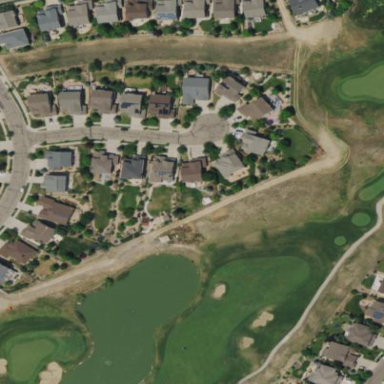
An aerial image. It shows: Rough area on grassy golf course.